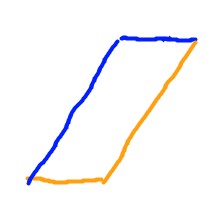
Shape: parallelogram